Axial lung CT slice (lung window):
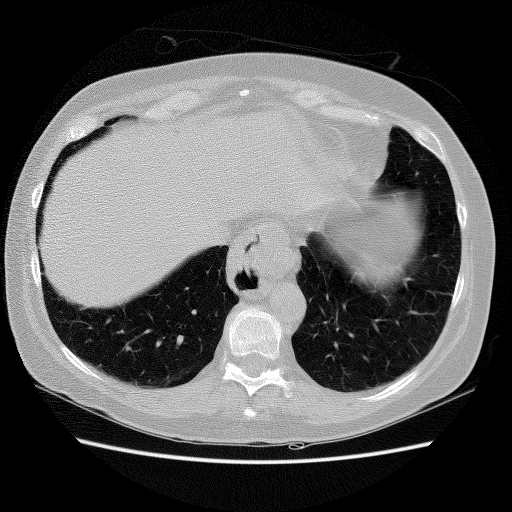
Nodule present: no